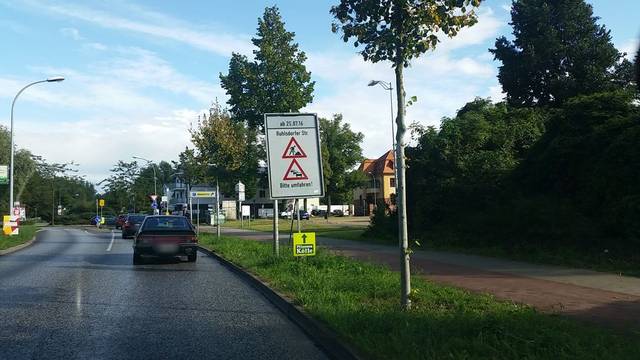
Region: Germany
Coordinates: 52.403, 13.268